Question: My app crashes instantly as soon as it tries to make the table view, no idea what is wrong since the cell reuse identifier in nib matches the identifier used to register the nib.
Would appreciate any help
I'm using a virtual machine, so I can't copy-paste the error, so here is a print:
Error message:

'''
2021-06-23 17:57:51.392316+0100
ArmazemProcessador[8986:25810358] *** Assertion
failure in -[UITableView
_dequeueReusableViewOfType:withIdentifier:],
/BuildRoot/Library/Caches/com.apple
*xbs/Sources/UIKitCore_Sim/UIKit-3899.22
*15 UITableView.m:8566
2021-06-23 17:57:51.396208+0100
ArmazemProcessador[8986:25810358] *** Terminating
app due to uncaught exception
'NSInternalInconsistencyException', reason: 'cell
reuse identifier in nib (CutomTableViewCell) does
not match the identifier used to register the nib
(CustomTableViewCell)'
*** First throw call stack:
'''
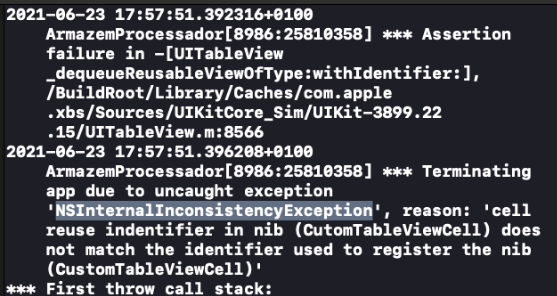
Answer: Looking at the crash -
<URL>
It looks like -
1. CustomTableViewCell.xib has the CutomTableViewCell value in the reuse identifier.
2. When you did the tableView.registerNib call, you used CustomTableViewCell in the reuse identifier.
These reuse identifier values must match.